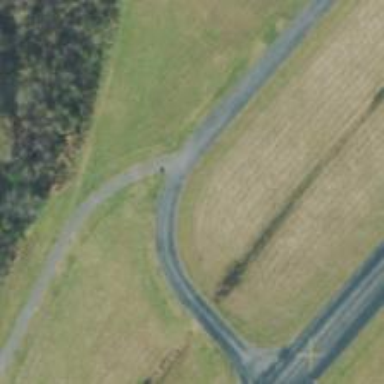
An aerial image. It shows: Asphalt cycleway.